Question: I have a table with result set and there is edit option existing in each row. After clicking on the 'edit' link, i am able to populating the content on the fields.
But how do i edit the existing content using REST Service.
'''
<table class="table-bordered table">
<thead>
<tr>
<th>id</th>
<th>Director</th>
<th>genre</th>
<th>releaseYear</th>
<th>title</th>
<th>Action</th>
</tr>
</thead>
<tbody>
<tr ng-repeat="result in results | orderBy:'_id'">
<td>{{result._id}}</td>
<td>{{result.director}}</td>
<td>{{result.genre}}</td>
<td>{{result.releaseYear}}</td>
<td>{{result.title}}</td>
<td><a href="javascript:void(0)" ng-click="edit(result._id)">Edit | </a><a href="javascript:void(0)" ng-click="delete()">Delete</a></td>
</tr>
</tbody>
</table>
'''
## controller
'''
$scope.saveContact = function(){
//save or edit contact
};
'''
I have created in plunker.
<URL>

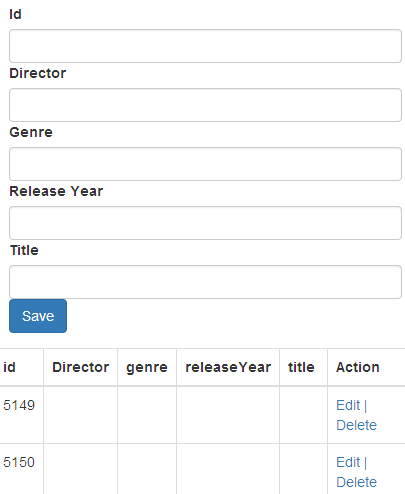
Answer: I put it into work. You were close to the solution.
Here is the working <URL>
What i did :
## 1 - I changed your way of getting the element for the form.
'''
//I give the complete object instead of the id
ng-click="edit(result)"
'''
'''
//I prefer to pass the entire object
$scope.edit = function(result){
$scope.cineresultsFrm = angular.copy(result);
};
'''
I just removed the service. It wasn't useful anymore.
## 2 - I used the method of the ressource on your object
'''
$scope.saveContact = function(){
//The function given to $update() is the .then() function
$scope.cineresultsFrm.$update(function(){
//If the update succeed i update the whole list. Could be done a better way but if you don't have any performance issues that will do the job.
$scope.getMovies();
});
};
'''
I also changed the way you handle the "then" in the promise. But this is just a matter of taste.
'''
$scope.getMovies = function(){
$scope.movieResults = movie.query(function() {
$scope.results = $scope.movieResults;
});
};
$scope.getMovies();
'''
Hope it helped you